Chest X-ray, AP view. Patient: 55 years old, sex F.
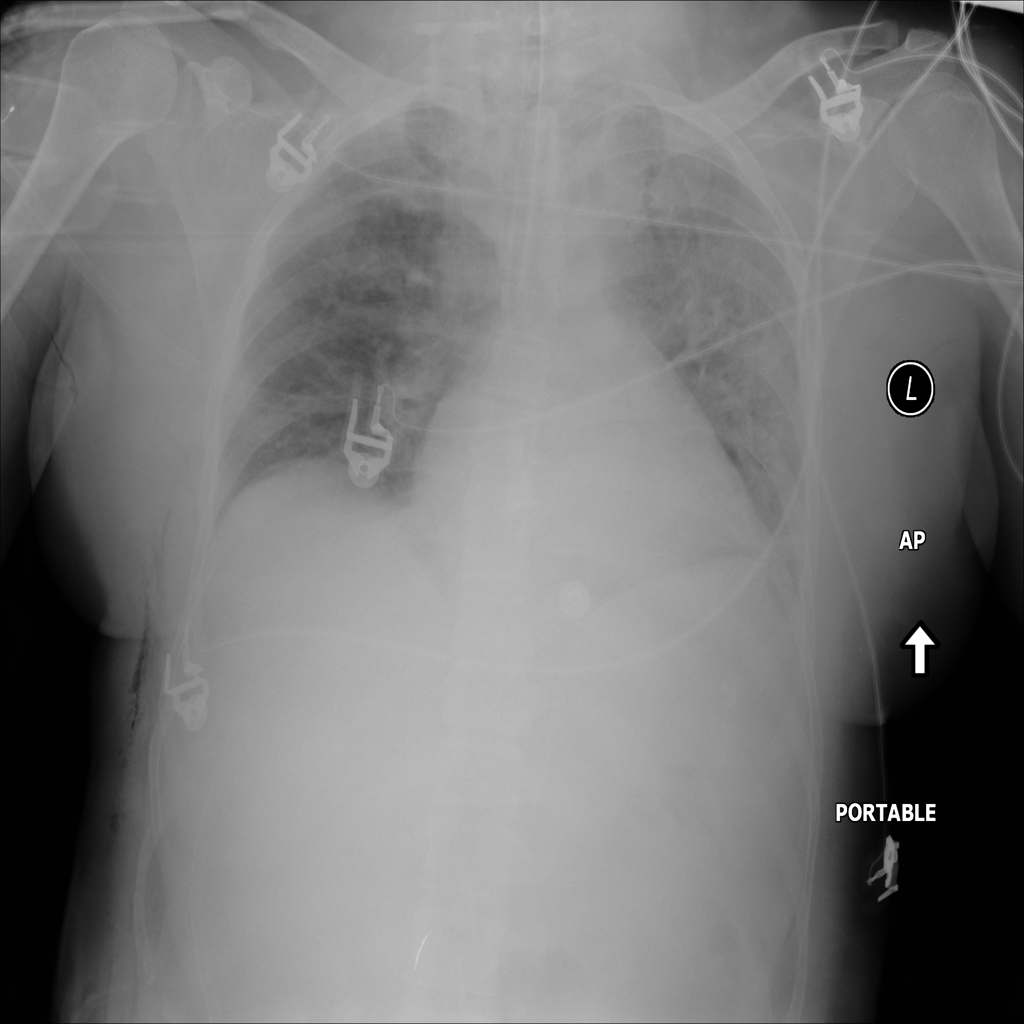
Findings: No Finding